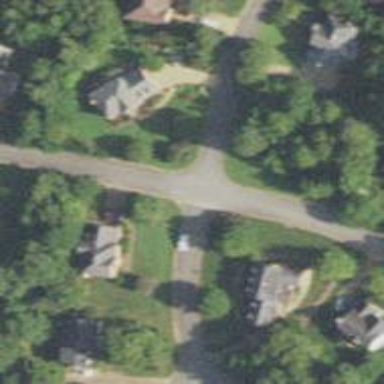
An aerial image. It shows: Stop road.